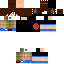
A male human skin with medium skin, wearing brown long hair dressed in a blue tshirt and brown pants, featuring a closed mouth.